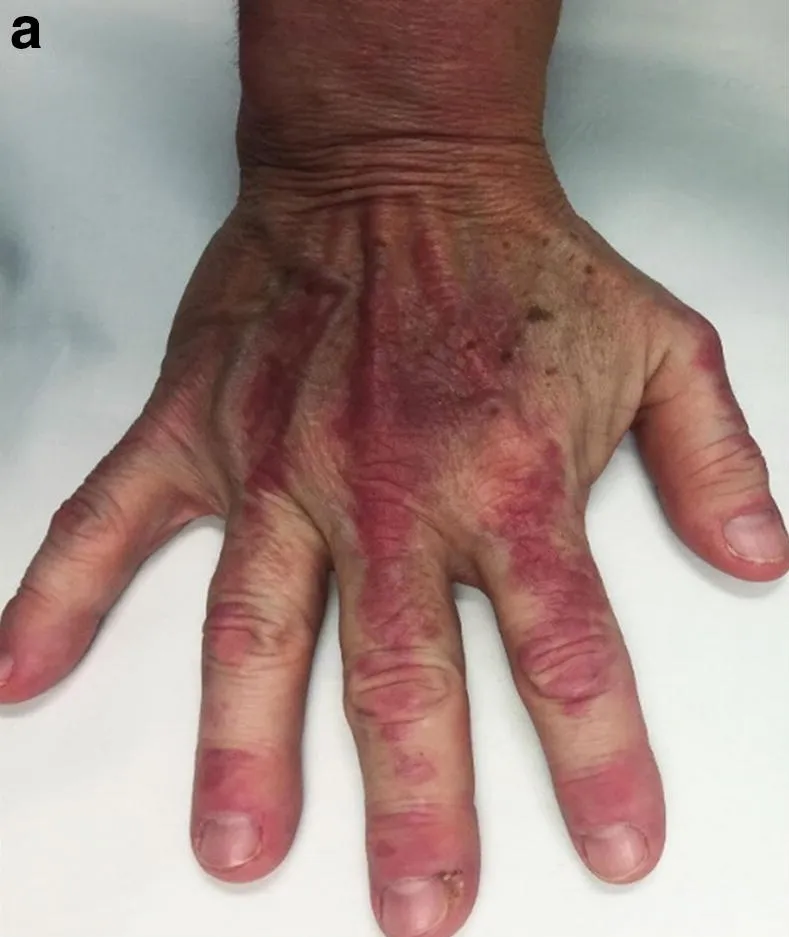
Clinical findings of dermatomyositis. The patient had erythematous papules over the dorsal knuckles (Gottron's papules), with peri-ungual erythema and cuticle hypertrophy (a).
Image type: medical_photograph (skin_photograph)